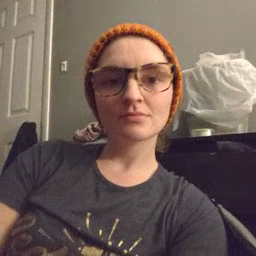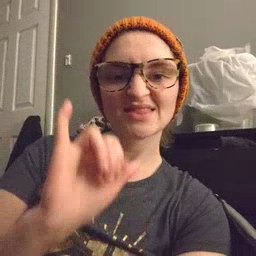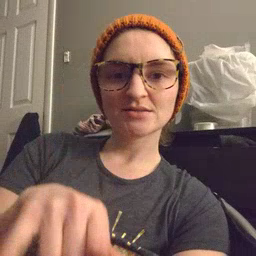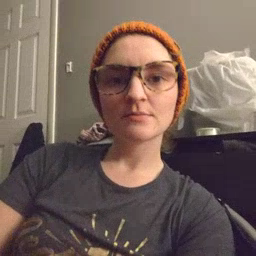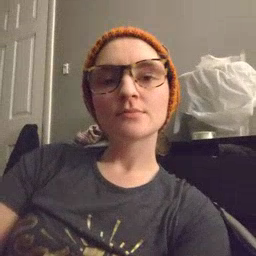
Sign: that